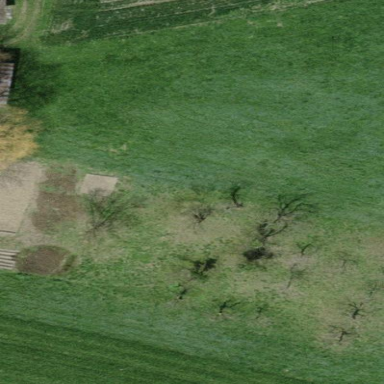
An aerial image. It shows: Orchard.